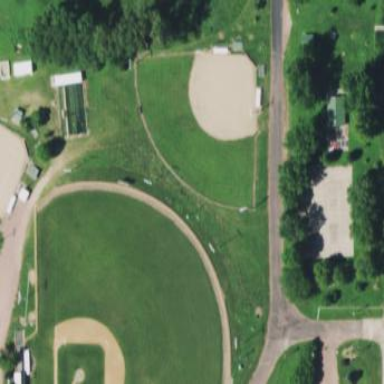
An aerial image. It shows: Baseball pitch for leisure land.